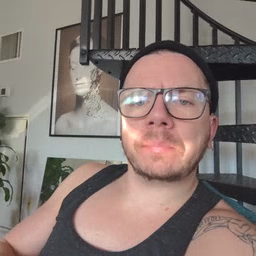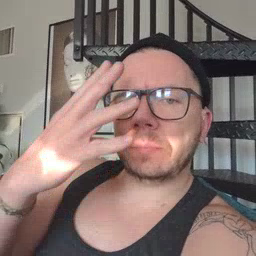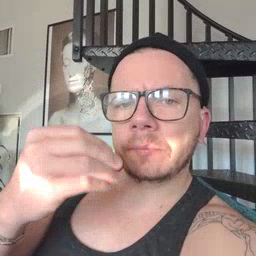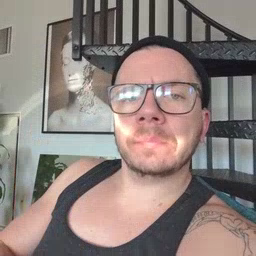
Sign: sleep